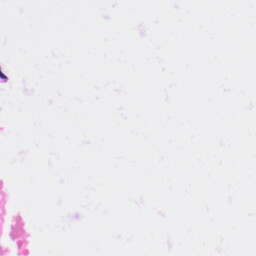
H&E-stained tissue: Kidney